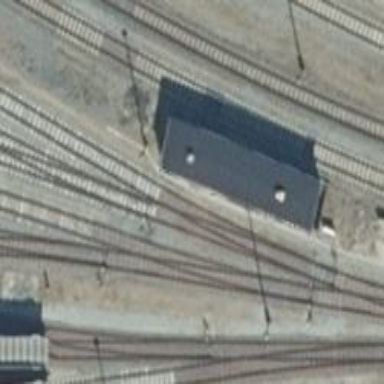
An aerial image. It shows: Railway switch.